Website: macys
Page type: receipt
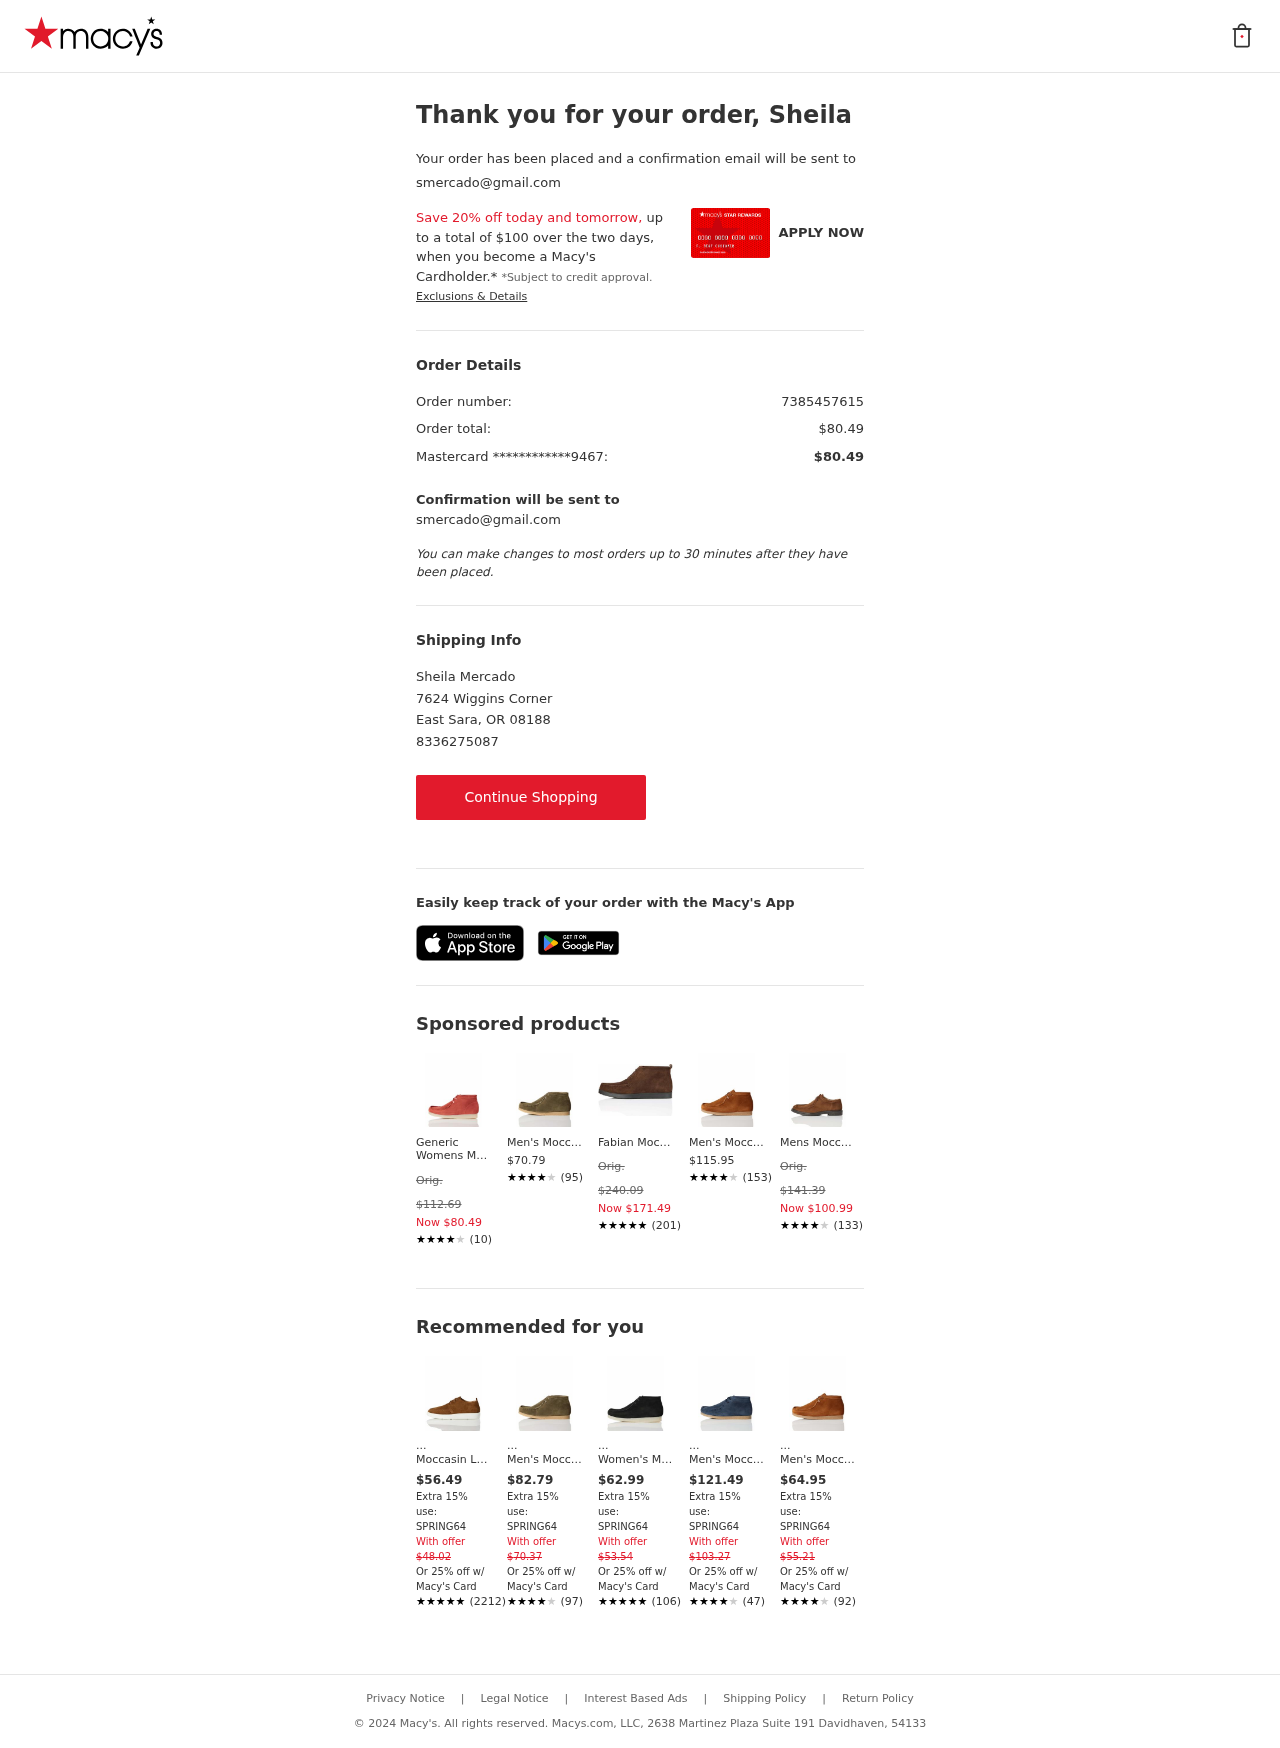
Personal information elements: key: PII_CARD_LAST4
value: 9467
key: PII_CARD_TYPE
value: Mastercard
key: PII_EMAIL
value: smercado@gmail.com
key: PII_FIRSTNAME
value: Sheila
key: PII_FULLNAME
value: Sheila Mercado
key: PII_PHONE
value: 8336275087
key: PII_PROMO_CODE
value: SPRING64
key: PII_STREET
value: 7624 Wiggins Corner
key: PII_EMAIL2
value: smercado@gmail.com
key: PII_CITY_STATE_ZIP
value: East Sara, OR 08188
Product elements: key: PRODUCT10_NAME
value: Men's Moccasin Boot, Brown Suede, US:7
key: PRODUCT10_NUM_RATINGS
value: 92
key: PRODUCT10_PRICE
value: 64.95
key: PRODUCT10_RATING
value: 4.4
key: PRODUCT1_BRAND
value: Generic
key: PRODUCT1_NAME
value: Womens Moccasin Boot Moccasin Boot
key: PRODUCT1_NUM_RATINGS
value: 10
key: PRODUCT1_PRICE
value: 80.49
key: PRODUCT1_RATING
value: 3.8
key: PRODUCT2_NAME
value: Men's Moccasin Boot, Green Suede, women 2
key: PRODUCT2_NUM_RATINGS
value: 95
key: PRODUCT2_PRICE
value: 70.79
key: PRODUCT2_RATING
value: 3.8
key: PRODUCT3_NAME
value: Fabian Moccasin Boots, Chocolate Brown, 7.5 US
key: PRODUCT3_NUM_RATINGS
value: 201
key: PRODUCT3_PRICE
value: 171.49
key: PRODUCT3_RATING
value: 4.6
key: PRODUCT4_NAME
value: Men's Moccasin Boot, Brown Suede, womens 10
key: PRODUCT4_NUM_RATINGS
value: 153
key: PRODUCT4_PRICE
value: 115.95
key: PRODUCT4_RATING
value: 3.6
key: PRODUCT5_NAME
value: Mens Moccasin Moccasin
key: PRODUCT5_NUM_RATINGS
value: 133
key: PRODUCT5_PRICE
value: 100.99
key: PRODUCT5_RATING
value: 4.3
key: PRODUCT6_NAME
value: Moccasin Lace up, Brown (tan), 8 UK
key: PRODUCT6_NUM_RATINGS
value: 2212
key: PRODUCT6_PRICE
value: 56.49
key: PRODUCT6_RATING
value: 4.6
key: PRODUCT7_NAME
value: Men's Moccasin Boot, Green Suede, womens 12
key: PRODUCT7_NUM_RATINGS
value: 97
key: PRODUCT7_PRICE
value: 82.79
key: PRODUCT7_RATING
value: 4.4
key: PRODUCT8_NAME
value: Women's Moccasin Boot, Black Black, 9.5 us
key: PRODUCT8_NUM_RATINGS
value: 106
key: PRODUCT8_PRICE
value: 62.99
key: PRODUCT8_RATING
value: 4.7
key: PRODUCT9_NAME
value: Men's Moccasin Boot, Blue Suede, womens 10
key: PRODUCT9_NUM_RATINGS
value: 47
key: PRODUCT9_PRICE
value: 121.49
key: PRODUCT9_RATING
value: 3.7
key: PRODUCT1_ORIGINAL_PRICE
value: Orig. $112.69
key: PRODUCT3_ORIGINAL_PRICE
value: Orig. $240.09
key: PRODUCT5_ORIGINAL_PRICE
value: Orig. $141.39
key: PRODUCT6_OFFER_PRICE
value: $48.02
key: PRODUCT7_OFFER_PRICE
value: $70.37
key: PRODUCT8_OFFER_PRICE
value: $53.54
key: PRODUCT9_OFFER_PRICE
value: $103.27
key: PRODUCT10_OFFER_PRICE
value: $55.21
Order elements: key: ORDER_ID
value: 7385457615
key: ORDER_TOTAL
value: $80.49